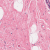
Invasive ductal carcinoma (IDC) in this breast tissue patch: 0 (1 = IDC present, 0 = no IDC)